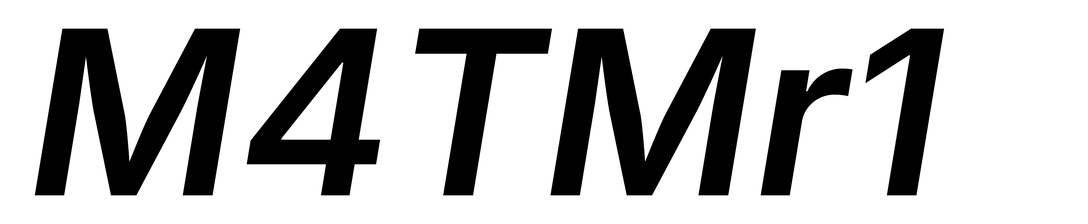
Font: Inter-Italic_SemiBold_Italic